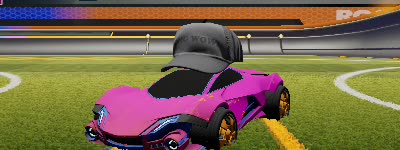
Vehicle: werewolf